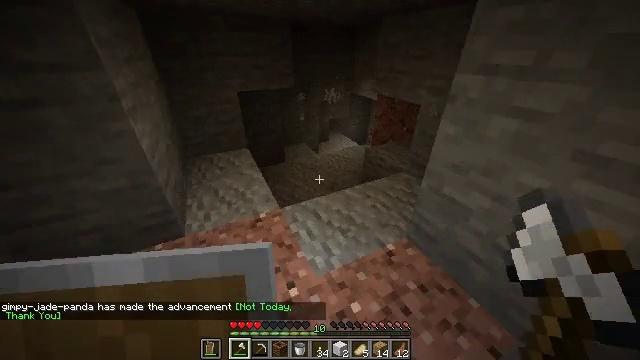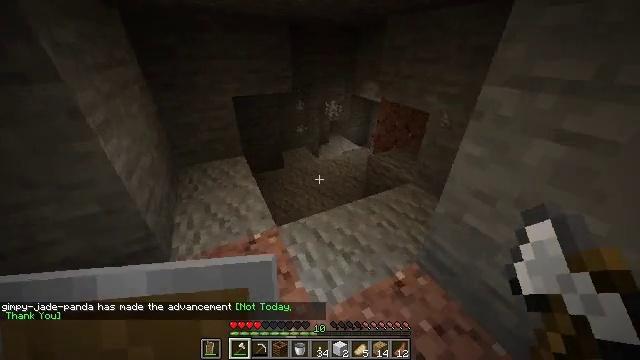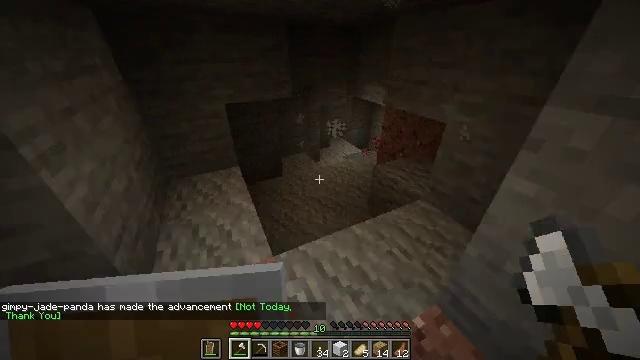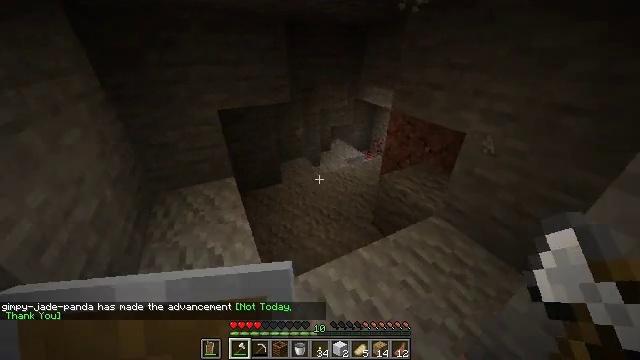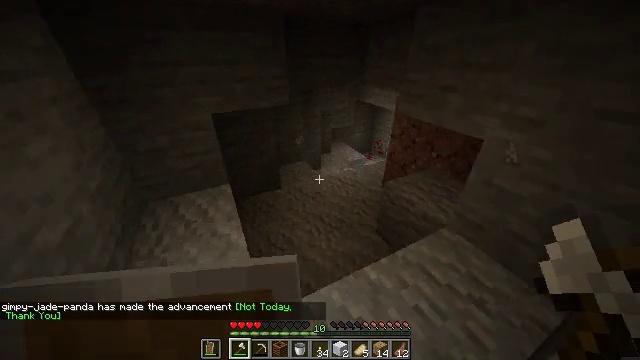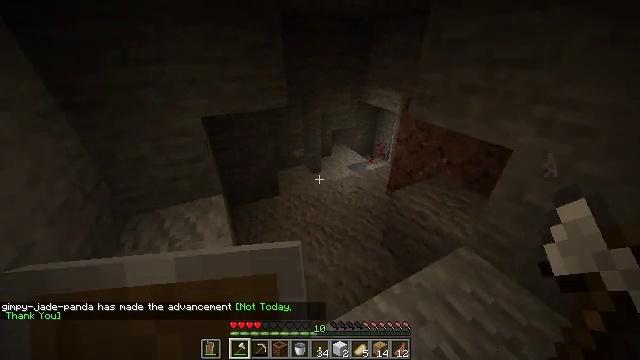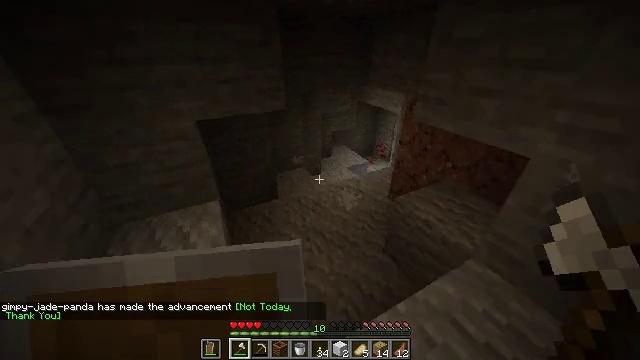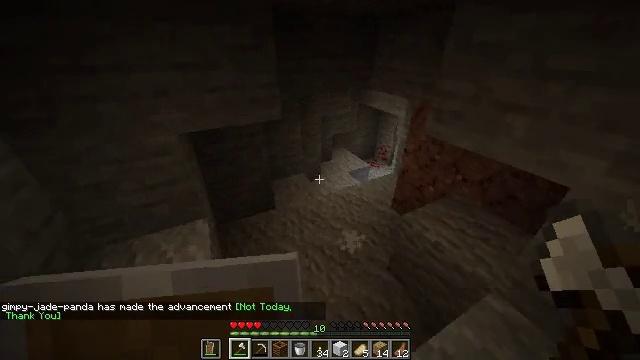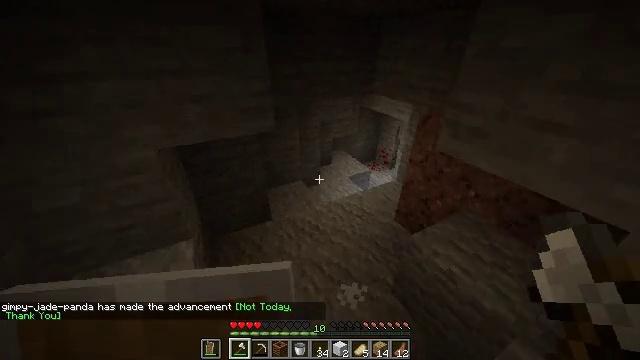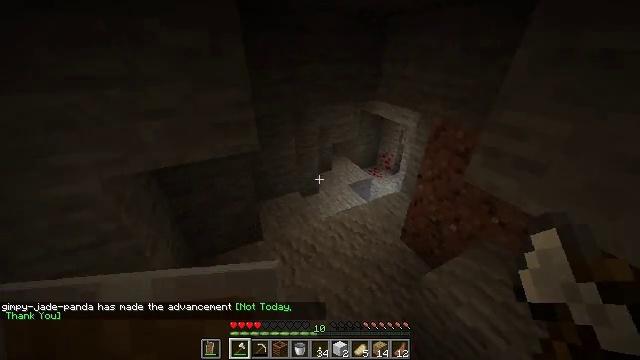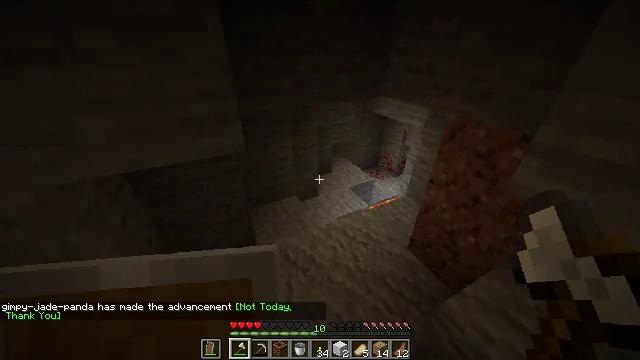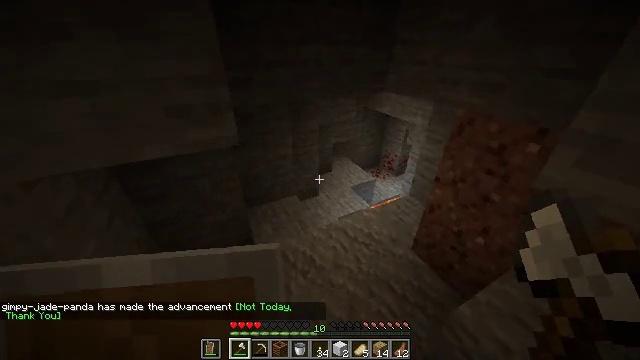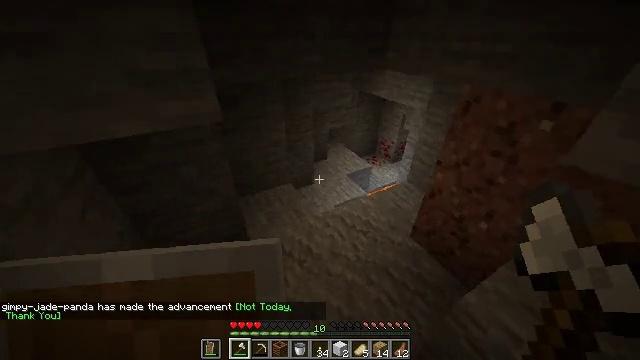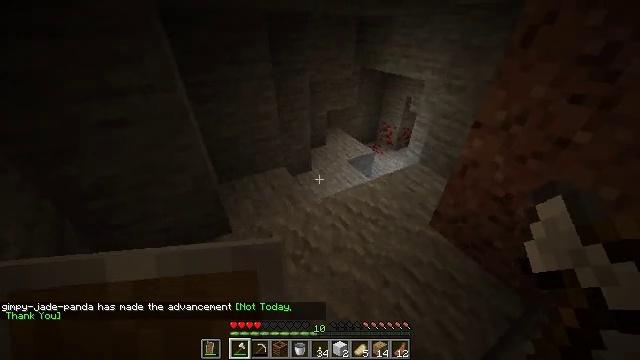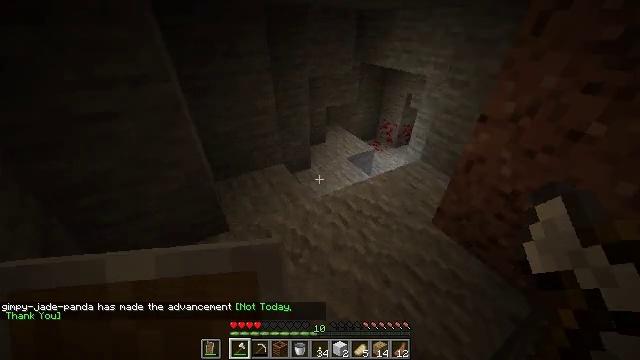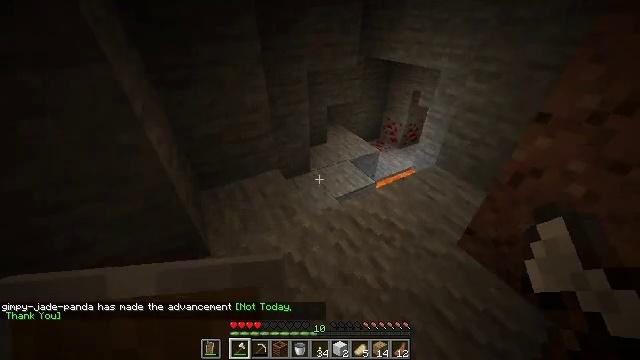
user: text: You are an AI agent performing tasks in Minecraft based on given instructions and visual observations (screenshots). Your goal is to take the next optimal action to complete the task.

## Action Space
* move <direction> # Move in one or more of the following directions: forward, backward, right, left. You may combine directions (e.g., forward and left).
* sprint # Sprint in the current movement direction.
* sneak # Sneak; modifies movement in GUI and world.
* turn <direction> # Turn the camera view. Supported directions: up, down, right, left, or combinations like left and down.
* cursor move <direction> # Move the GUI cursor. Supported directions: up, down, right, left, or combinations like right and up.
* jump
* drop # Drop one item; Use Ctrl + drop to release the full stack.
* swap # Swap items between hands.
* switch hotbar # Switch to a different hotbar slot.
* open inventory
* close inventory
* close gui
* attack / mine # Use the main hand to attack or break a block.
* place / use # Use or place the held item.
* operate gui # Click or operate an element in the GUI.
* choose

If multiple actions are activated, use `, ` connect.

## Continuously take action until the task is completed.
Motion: motion action
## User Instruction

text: Clear the fire from the area.
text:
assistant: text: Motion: move forward, sprint
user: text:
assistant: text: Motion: move forward, sprint
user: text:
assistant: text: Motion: move forward, sprint
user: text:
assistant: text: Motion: move forward, sprint
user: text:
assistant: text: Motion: move forward, sprint
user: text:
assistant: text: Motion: move forward, sprint
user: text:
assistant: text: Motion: move forward, sprint
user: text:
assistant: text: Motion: move forward, sprint
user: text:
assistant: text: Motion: move forward, sprint
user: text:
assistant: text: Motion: move forward
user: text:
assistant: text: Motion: move forward
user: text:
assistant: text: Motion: move forward, turn right and down
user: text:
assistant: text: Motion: move forward, turn down
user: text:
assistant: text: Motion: move forward
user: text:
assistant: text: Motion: move forward
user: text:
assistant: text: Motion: move forward
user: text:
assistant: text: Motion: move forward
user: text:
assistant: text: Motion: move forward
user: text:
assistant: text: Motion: move forward
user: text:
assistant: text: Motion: move forward, switch to hotbar 2
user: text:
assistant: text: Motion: move forward, switch to hotbar 2
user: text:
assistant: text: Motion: move forward, switch to hotbar 2
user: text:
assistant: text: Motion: move forward, turn right
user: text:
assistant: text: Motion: move forward, turn right
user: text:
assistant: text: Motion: move forward
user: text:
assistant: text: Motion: move forward
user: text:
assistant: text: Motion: move forward, turn right
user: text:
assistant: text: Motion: move forward, turn right
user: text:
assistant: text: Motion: move forward, sprint
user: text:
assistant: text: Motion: move forward, sprint